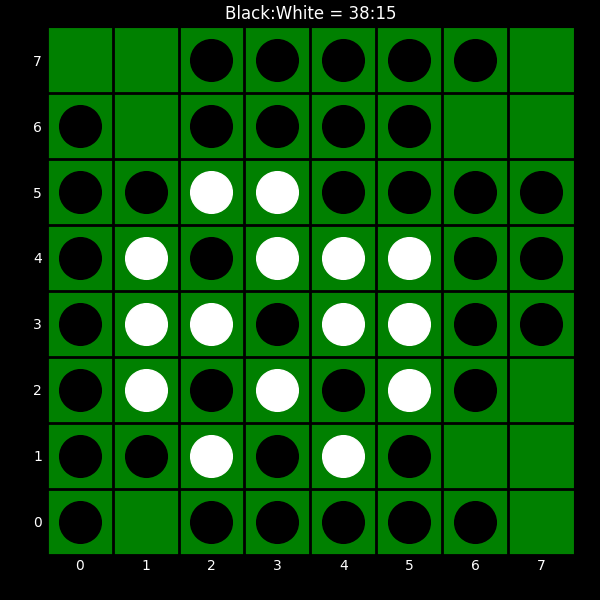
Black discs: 38
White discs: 15